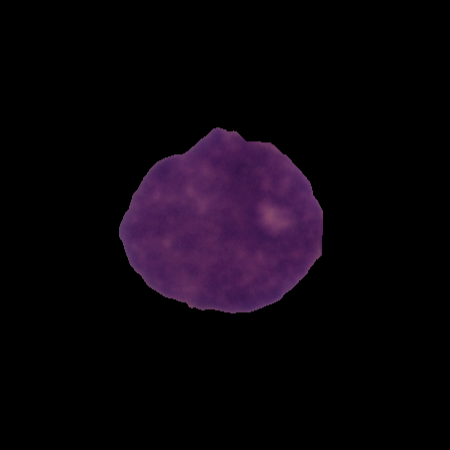
Label: cancer